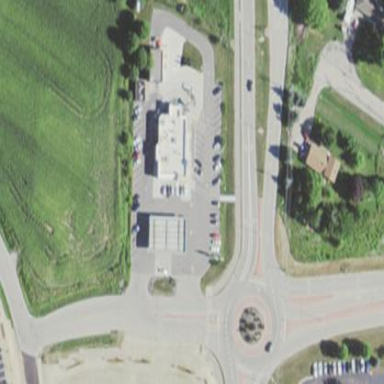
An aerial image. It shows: Fuel facility in commercial area.